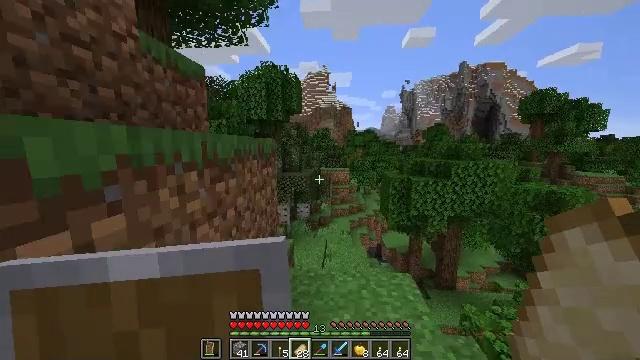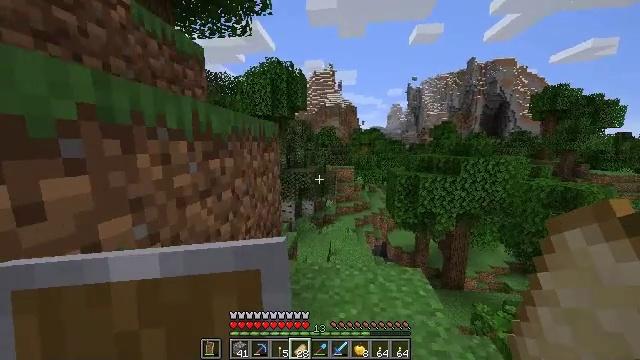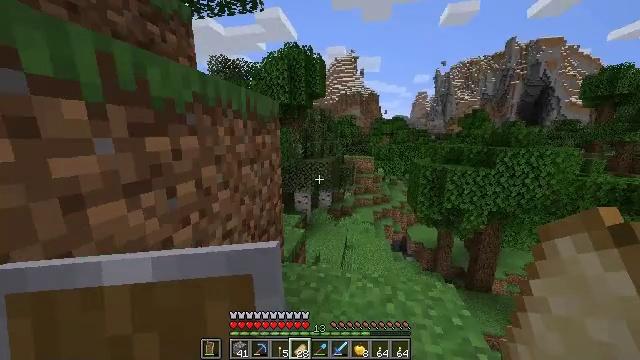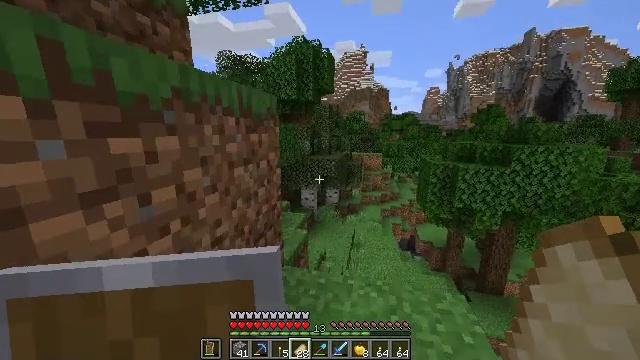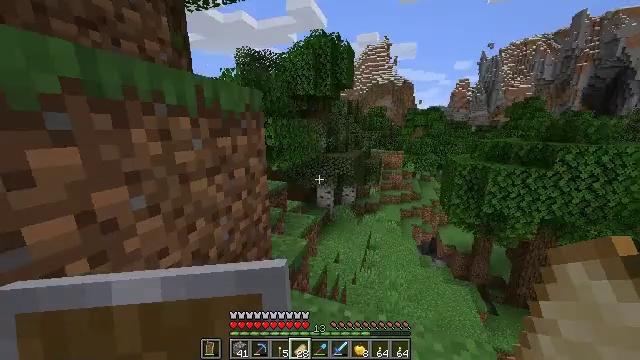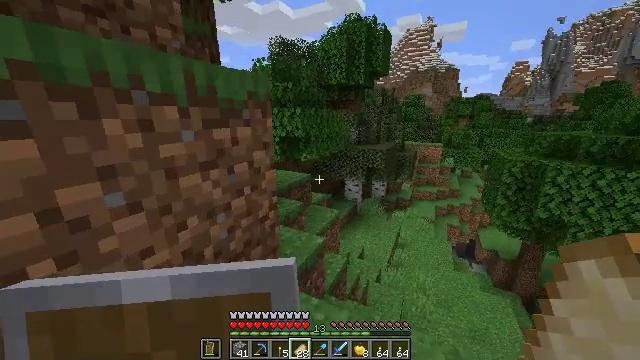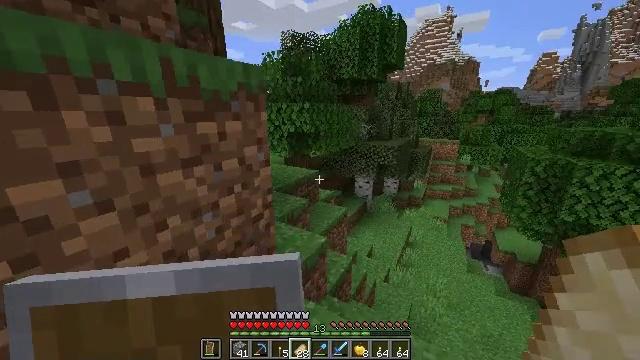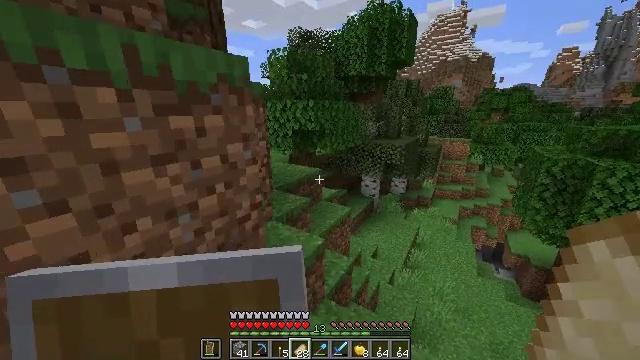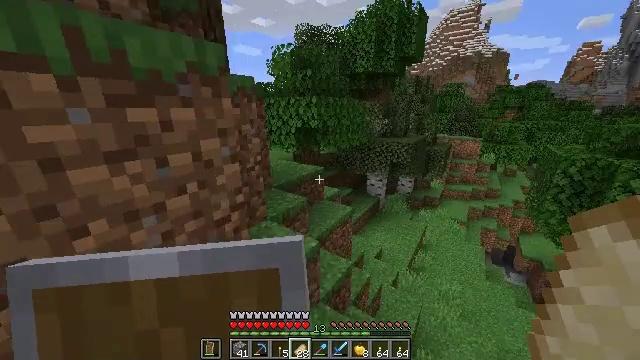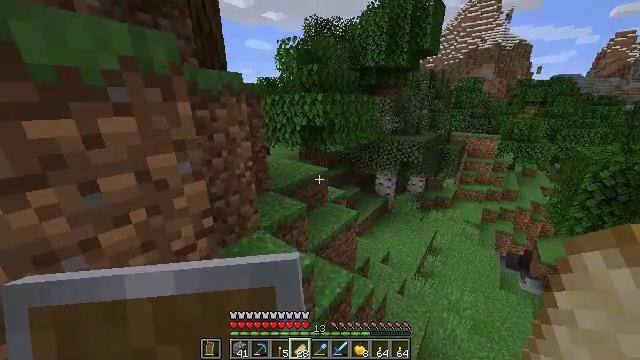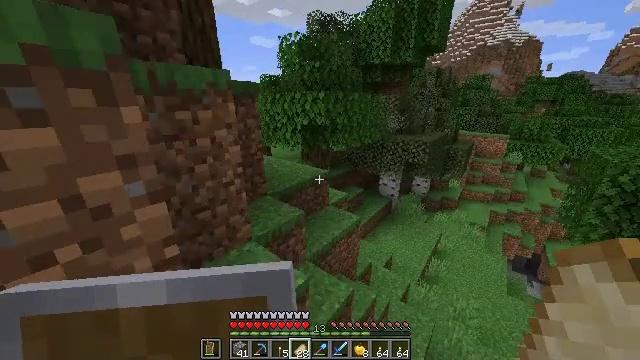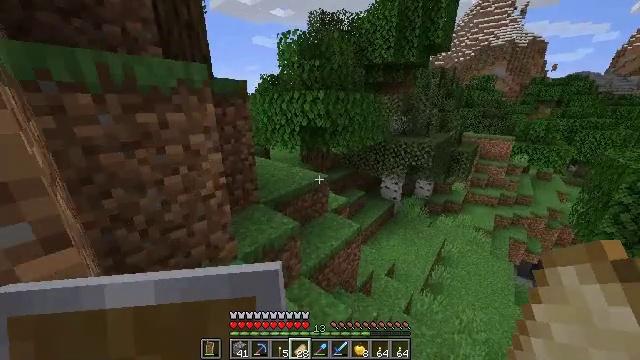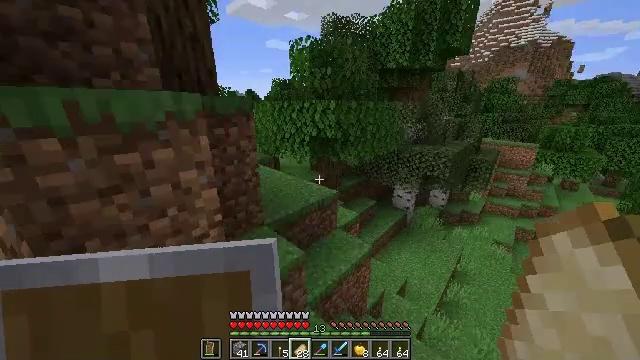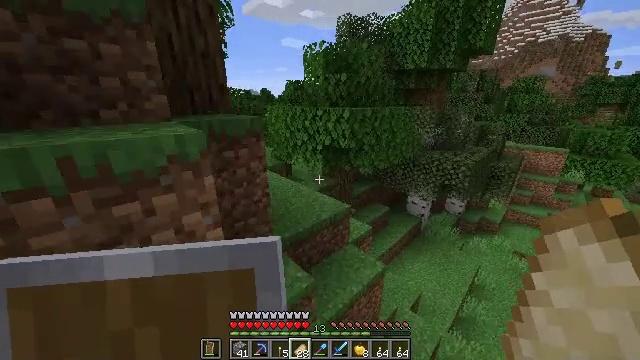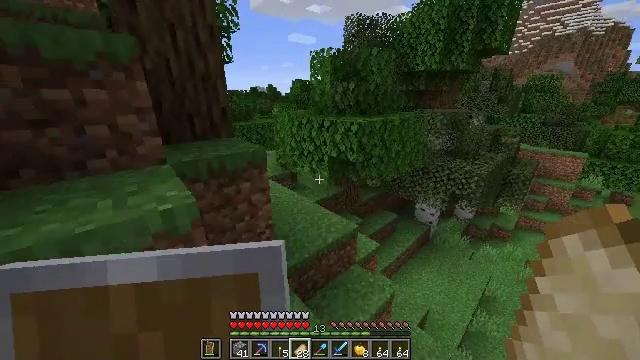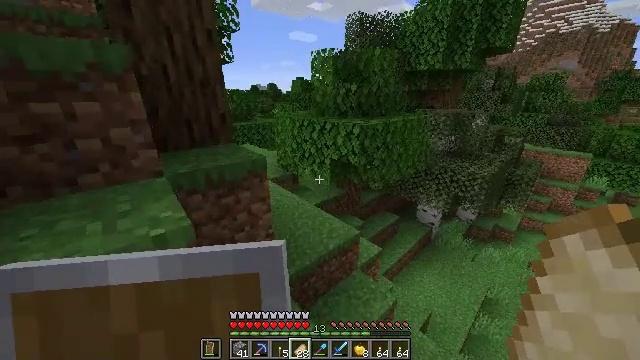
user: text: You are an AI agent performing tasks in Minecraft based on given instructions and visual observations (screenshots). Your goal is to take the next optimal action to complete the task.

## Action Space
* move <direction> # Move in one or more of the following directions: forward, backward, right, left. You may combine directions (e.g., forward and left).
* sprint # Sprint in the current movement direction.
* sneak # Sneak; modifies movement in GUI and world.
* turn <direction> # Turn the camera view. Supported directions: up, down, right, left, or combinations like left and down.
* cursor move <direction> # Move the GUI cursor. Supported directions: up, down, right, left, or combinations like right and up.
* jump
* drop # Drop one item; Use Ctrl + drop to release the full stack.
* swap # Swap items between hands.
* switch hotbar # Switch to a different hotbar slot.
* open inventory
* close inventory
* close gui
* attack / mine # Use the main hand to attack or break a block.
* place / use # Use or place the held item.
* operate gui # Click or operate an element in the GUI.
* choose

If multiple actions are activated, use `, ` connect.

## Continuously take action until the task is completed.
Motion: motion action
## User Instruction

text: Combat the chicken.
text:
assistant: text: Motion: move forward and move right, turn left
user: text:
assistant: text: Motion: move forward and move right, turn left and down
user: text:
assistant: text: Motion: move forward and move right, turn left
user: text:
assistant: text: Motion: move forward and move right, turn left
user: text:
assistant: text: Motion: move forward and move right, turn left and down
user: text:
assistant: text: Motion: move forward and move right, turn left and down
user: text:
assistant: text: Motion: move forward and move right, turn left
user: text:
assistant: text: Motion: move forward, turn left
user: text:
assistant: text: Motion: move forward, turn left
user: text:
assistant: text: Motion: move forward, turn left
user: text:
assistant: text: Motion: move forward
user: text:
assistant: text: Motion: move forward, turn left, jump
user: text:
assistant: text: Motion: move forward and move left, turn left, jump
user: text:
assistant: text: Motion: move forward and move left, turn left, jump
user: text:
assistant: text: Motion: move forward and move left, jump
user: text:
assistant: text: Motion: move forward and move left, jump
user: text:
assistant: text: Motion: move forward, jump
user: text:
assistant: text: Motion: move forward, jump
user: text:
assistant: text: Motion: move forward, jump
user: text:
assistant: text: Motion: move forward, turn right, jump
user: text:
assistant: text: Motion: move forward and move right, jump
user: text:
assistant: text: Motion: move forward and move right, jump
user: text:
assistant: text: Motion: move forward and move right, turn up, jump
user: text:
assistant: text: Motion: move forward and move right, turn left and up, jump
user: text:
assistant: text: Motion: move forward and move right, turn left and up, jump
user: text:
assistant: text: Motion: move forward and move right, turn left, jump
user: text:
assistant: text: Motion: move forward and move right, turn left, jump
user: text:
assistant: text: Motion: move forward and move left, jump
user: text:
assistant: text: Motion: move forward and move left, jump
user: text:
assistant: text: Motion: move forward and move left